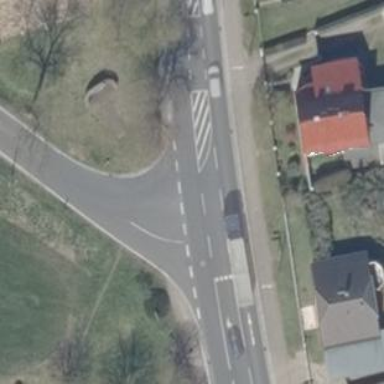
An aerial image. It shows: Primary highway with asphalt surface. Both sides of the road have sidewalks and there is cycle track along both sides.